Aerial crown-view tile of a tropical tree (Barro Colorado Island, Panama), acquired 20250414:
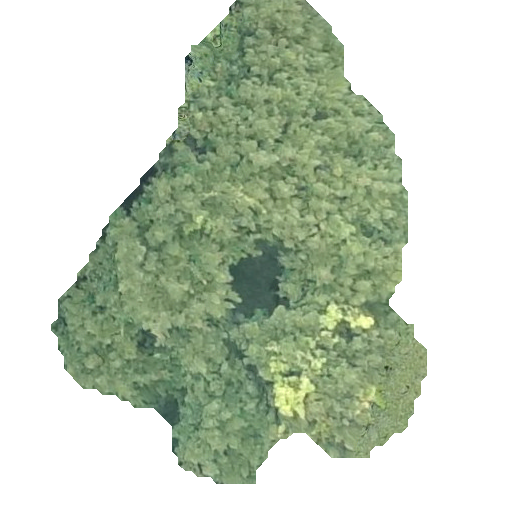
Species: Sloanea terniflora
GBIF accepted scientific name: Sloanea terniflora
Crown area: 172.971 m²